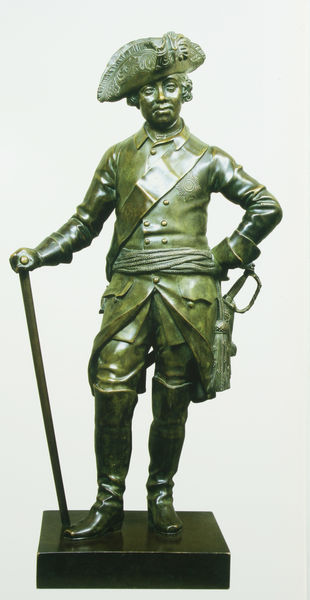
Titel: Großfürst Paul in der Gestalt des preußischen Königs
Künstler: Johann Gottfried Schadow
Standort: St. Petersburg
Institution: Staatliche Eremitage
Schlagwörter: feder, mann, dreieck, grün, handschuhe, hut, kleid, schwarz, szene, säule, gürtel, tuch, rock, jacke, mütze, arm, arme, kragen, sockel, ärmel, portrait, porträt, figur, haare, pose, stehend, knopf, lochen, locken, schulter, genre, reiter, stock, skulptur, statue, perücke, schärpe, lächeln, gehstock, stab, friedrich, kaiser, könig, frack, glanz, metall, bronze, kontrapost, plastik, ellenbogen, knöpfe, gehrock, bemalt, griff, lachen, eisen, messing, stolz, denkmal, militär, schwert, säbel, uniform, soldat, waffe, stand, napoleon, degen, dreispitz, manschette, offizier, stiefel, herrscher, ritter, rüstung, ganzfigur, tracht, unform, gefährlich, kapitän, sebel, spielbein, standbein, stulpen, guss, fritz, kleinplastik, preussen, der, ludwig, kriegsheer, standbild, klassisch, bauchbinde, oberst, klassizistisch, preusse, kurfürst, lachend, reitstiefel, brone, dreizack, große, leutnant, friedrich der große, napoloeon, porte epee, schärpfe, kriegsherr, alter fritz, kauser, friederich, dockel, stiegfel, soldad